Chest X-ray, AP view. Patient: 60 years old, sex M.
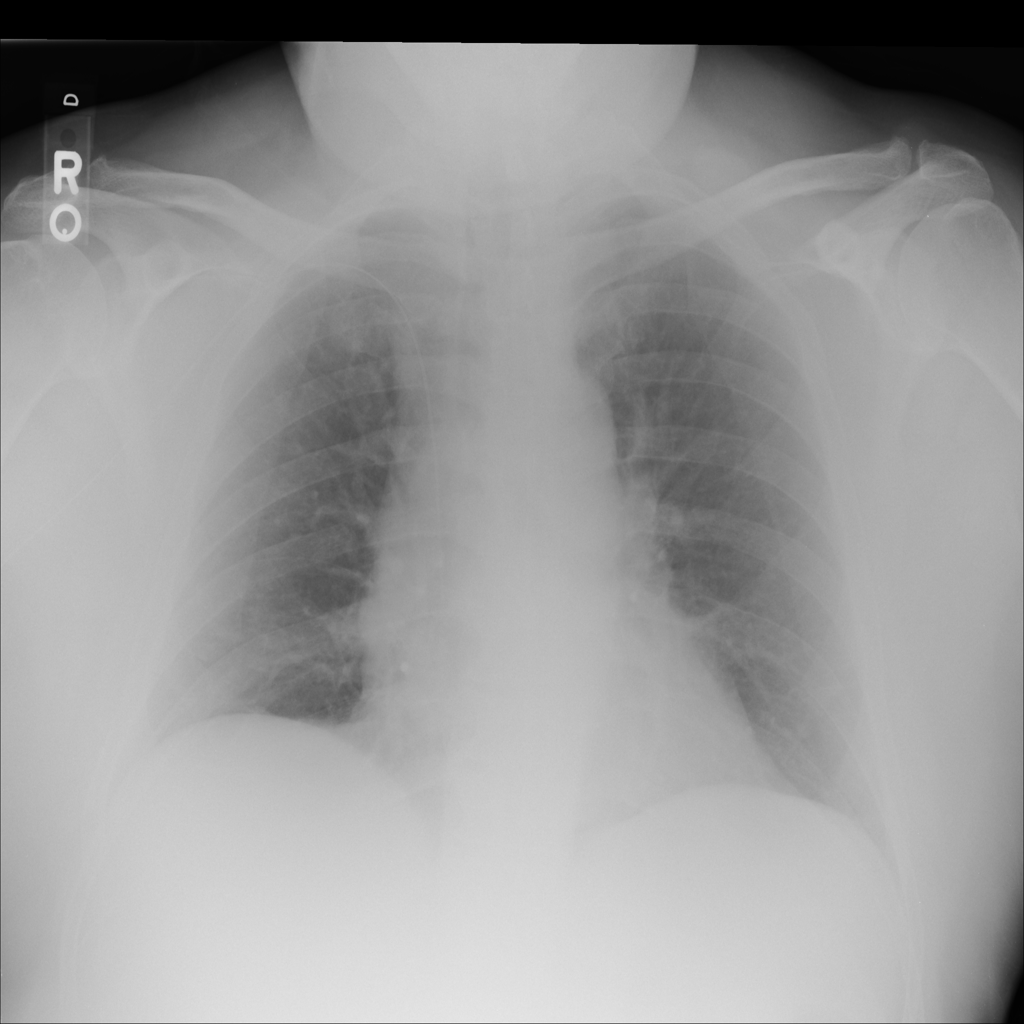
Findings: No Finding